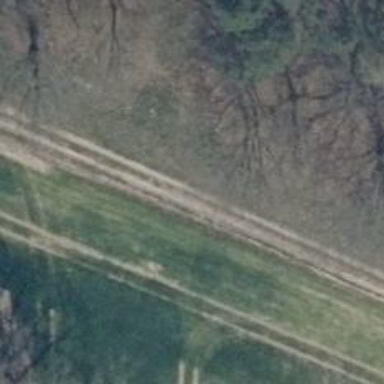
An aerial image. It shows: Track with grade 4 track type.